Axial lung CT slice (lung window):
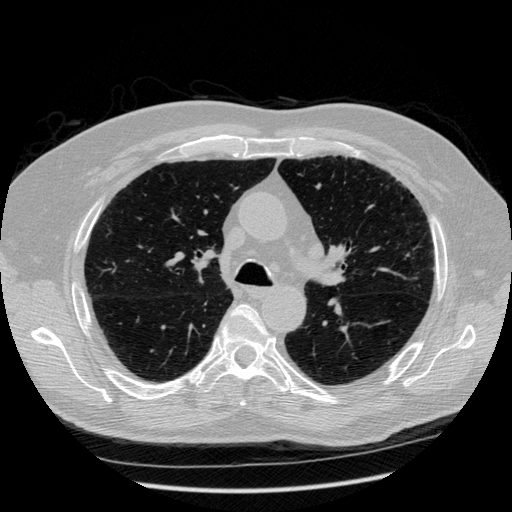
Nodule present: no